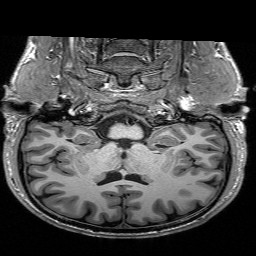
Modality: T1w
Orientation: sagittal
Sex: male